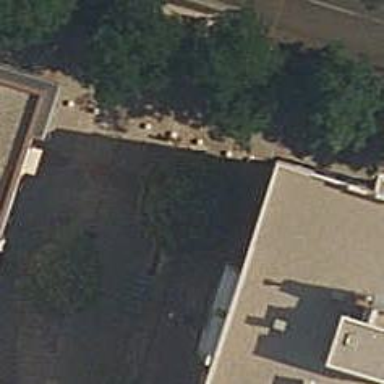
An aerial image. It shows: Bollard.